Field crop: maize
Growth stage: 2
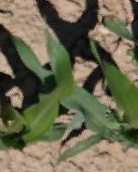
Species: maize